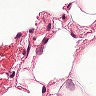
Metastatic tissue present: no